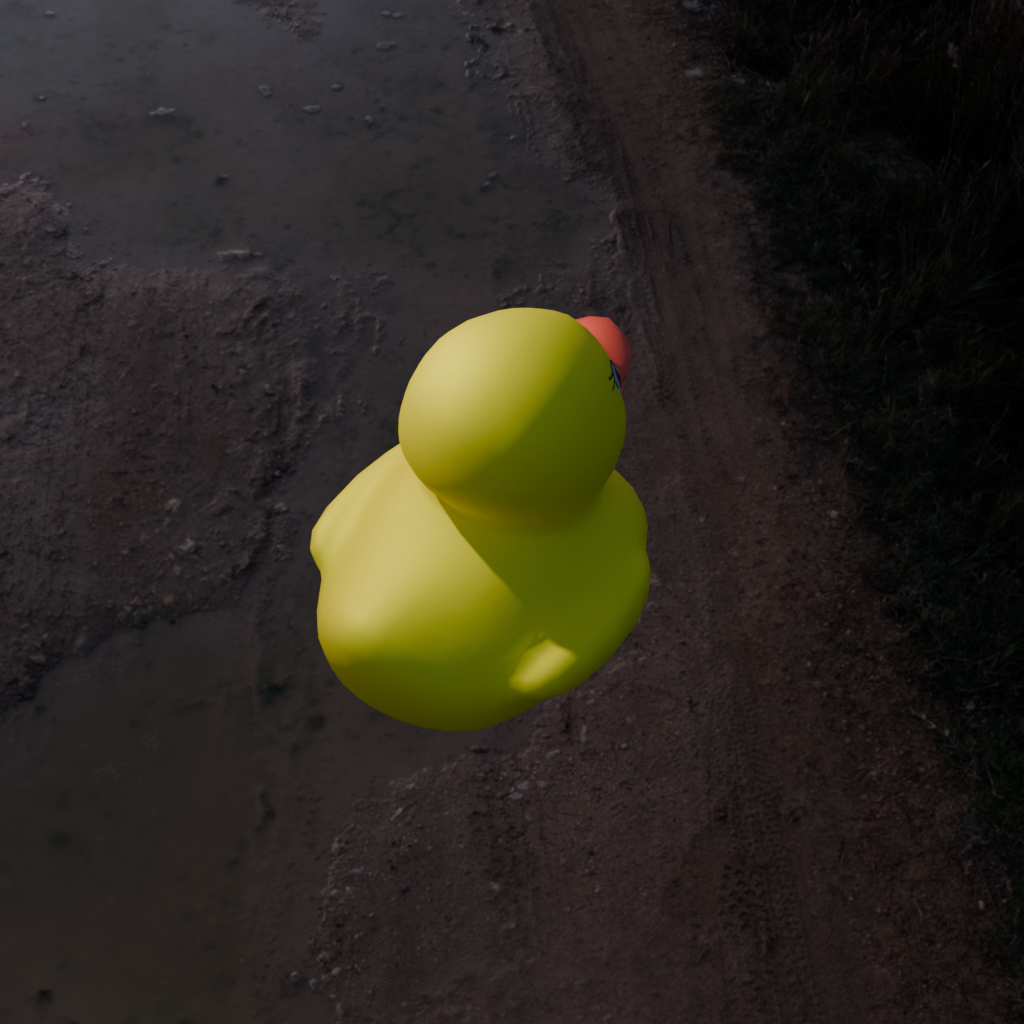
an image of a yellow rubber duck seen from <back_right_top> in a muddy path at sunset with fields on both sides.